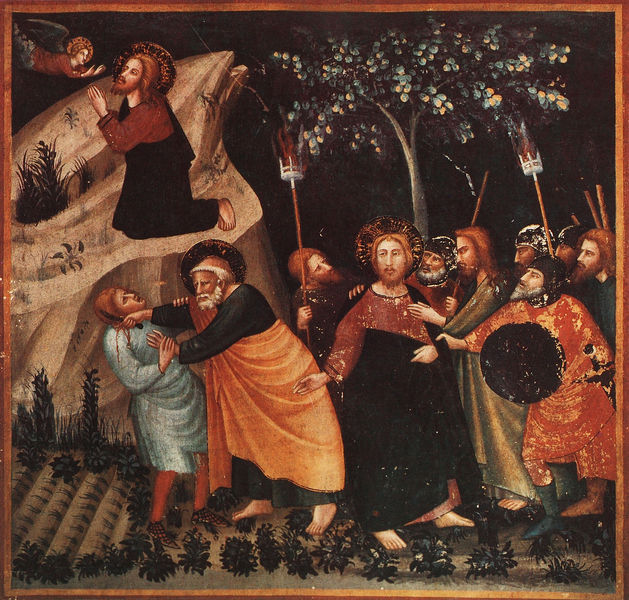
Titel: Wandmalerei in der Kapelle von Sant Miguel al Conjunt/de monasterio de Pedralbes
Künstler: Ferrer Bassa
Standort: Barcelona/ Pedralbes, Sant Miquel al Conjunt, Kapelle (EU - E)
Schlagwörter: baum, berg, blau, feuer, flügel, fuß, bäume, gelb, grün, menschen, nacht, ohr, orange, schwarz, weiss, gras, rot, beige, bart, messer, stein, feld, pflanzen, gotik, engel, garten, äpfel, füße, schlafen, fels, soldaten, leuchten, blut, barfuß, beten, gebet, gotisch, christus, jesus, schneiden, zitronen, pfalnzen, fackeln, judas, ölberg, verrat, gartem, fackelön, #jünger